Question: I need map at JPA something like this:

How I can map two relationships between two "tables", one of them is primary key and one to one (newClient in advance) and in the other side, a one to many that aint PK?
I tried something like this but it fails.
'''
public class Recommendation implements Serializable {
@Id @OneToOne
@Column(name="...")
private Client newClient;
@ManyToOne
@Column(name="...")
private Client oldFella;
@Column(name="...")
private Boolean wasUsedToGenerateBond;
...
}
'''
Thanks!
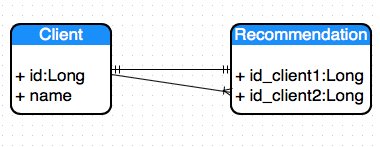
Answer: Like this:
'''
@Id @OneToOne
@JoinColumn(name="id_client1")
private Client newClient;
@ManyToOne
@JoinColumn(name="id_client2")
private Client oldFella;
'''